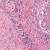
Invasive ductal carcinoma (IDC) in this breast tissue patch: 1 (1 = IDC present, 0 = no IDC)